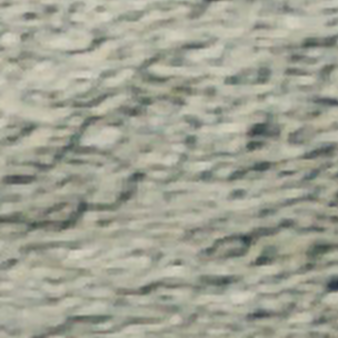
Label: other